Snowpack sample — Snodgrass Mountain, Crested Butte, Colorado (2/4/25, 12:06 PM MST)
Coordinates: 38.923, -106.968
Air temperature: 35 °F
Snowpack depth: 80 cm
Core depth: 80 cm
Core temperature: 32 °F
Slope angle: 14°, slope face: 78°
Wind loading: low
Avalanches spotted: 0
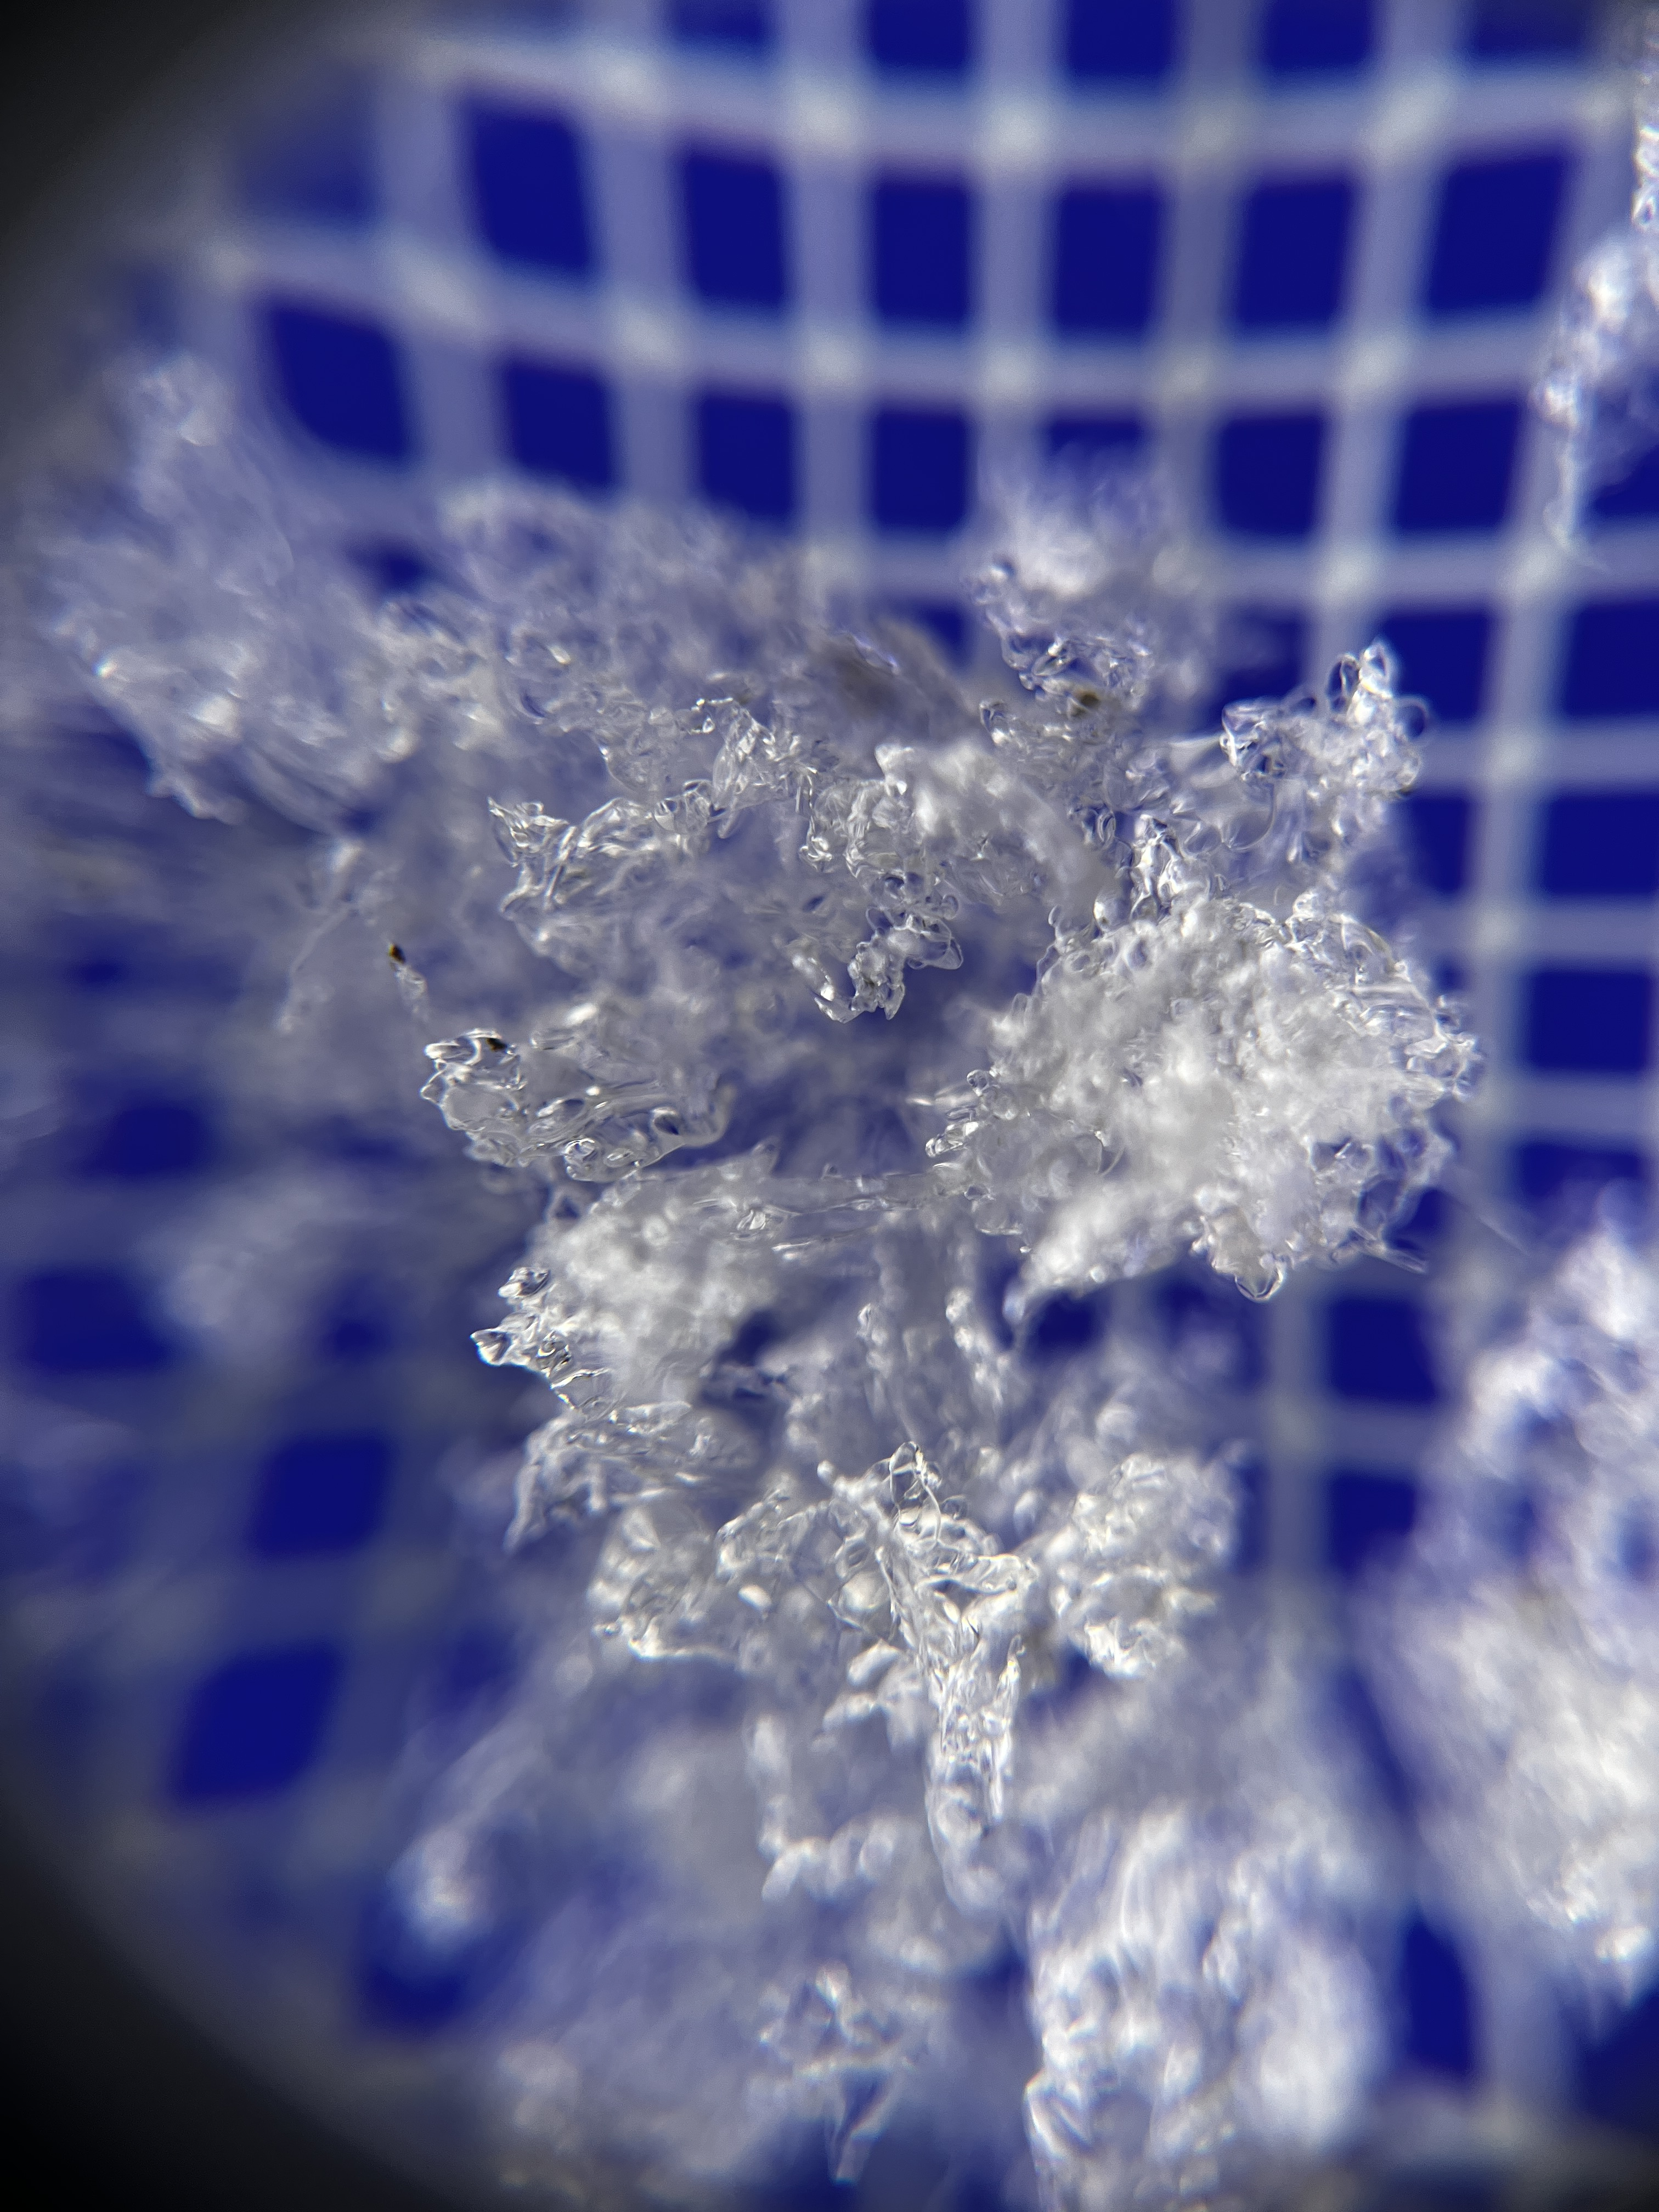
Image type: magnified_profile
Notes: No avalanches nearby, unusually warm weather for the last month reported by residents, Collected 25 yards from treeline